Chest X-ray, PA view. Patient: 46 years old, sex F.
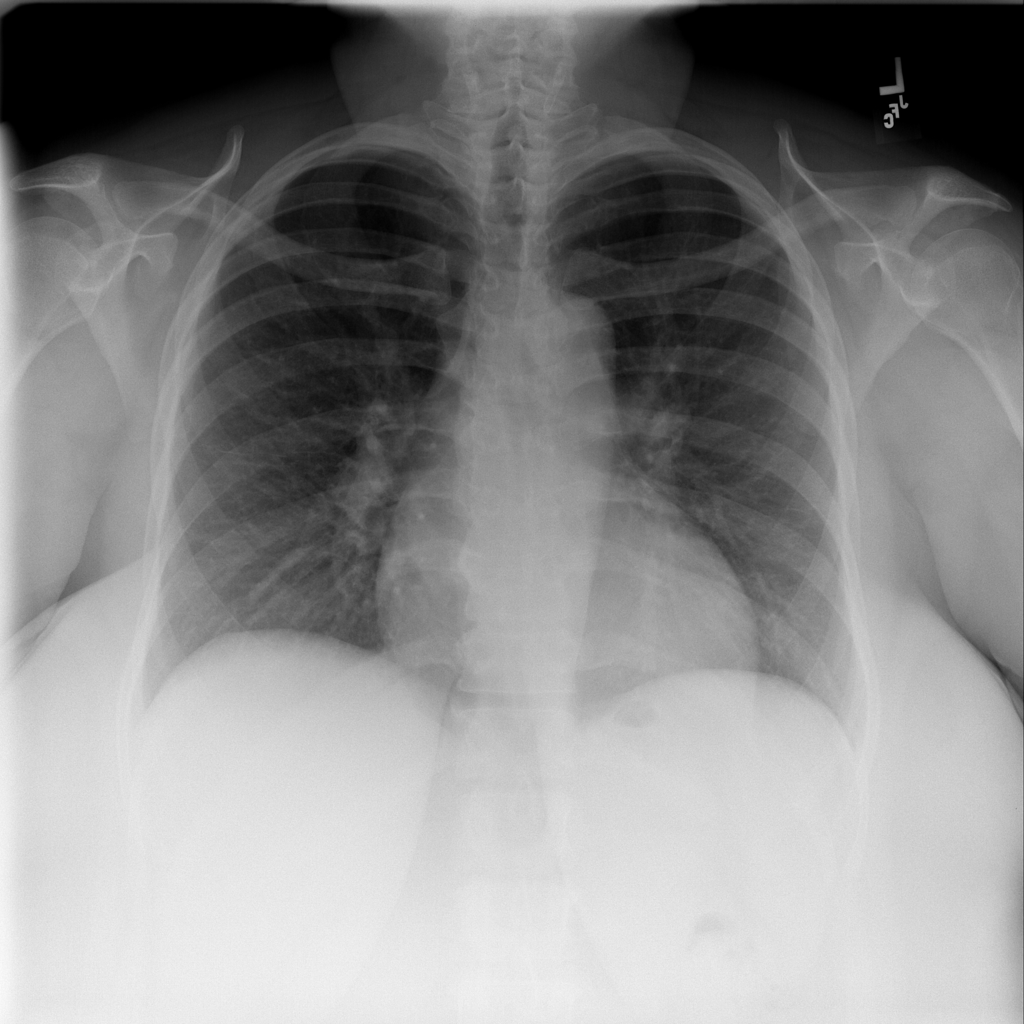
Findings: No Finding